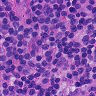
Metastatic tissue present: no